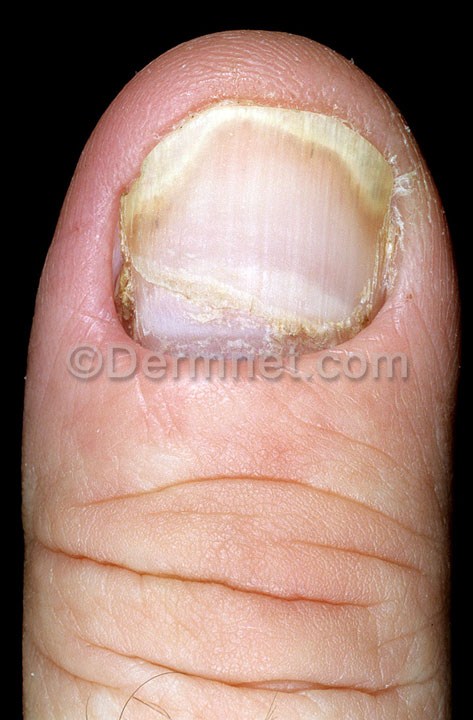
Disease: Nail Fungus and other Nail Disease